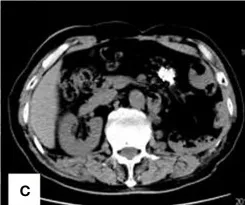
A complete response of the tumors in the left upper abdomen after six months and three iodine-125 seed implantation sessions.
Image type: radiology (ct)